Aerial crown-view tile of a tropical tree (Barro Colorado Island, Panama), acquired 20241216:
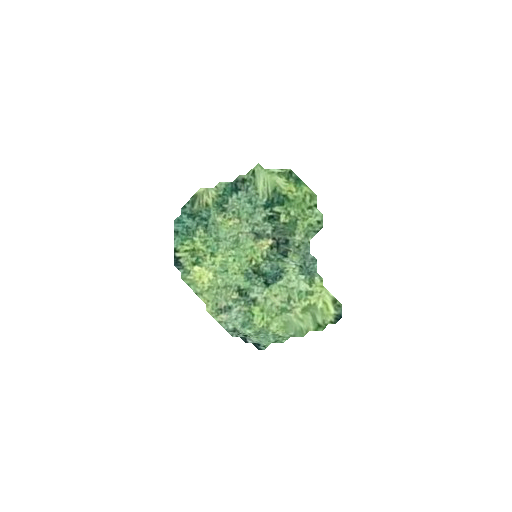
Species: Alseis blackiana
GBIF accepted scientific name: Alseis blackiana
Crown area: 30.191 m²